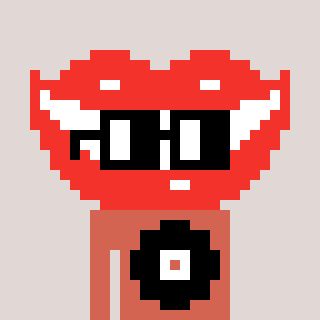
a pixel art character with square black glasses, a smile-shaped head and a peachy-colored body on a warm background